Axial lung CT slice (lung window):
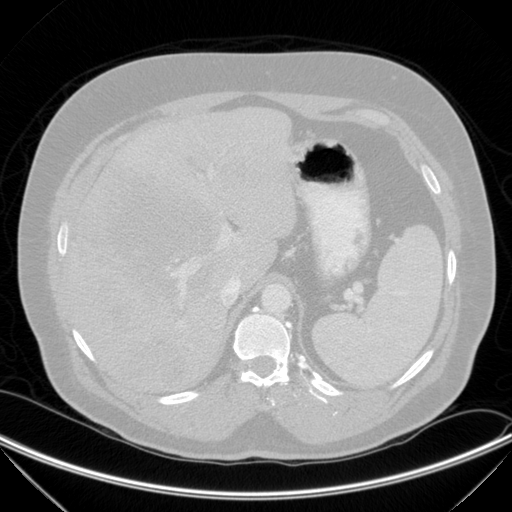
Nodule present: no